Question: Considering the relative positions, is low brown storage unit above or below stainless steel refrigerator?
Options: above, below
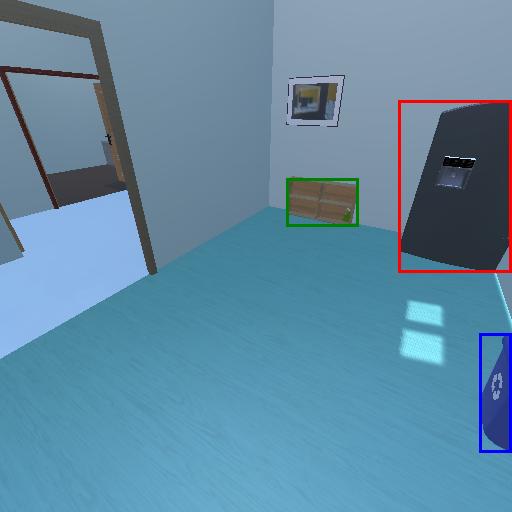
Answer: above